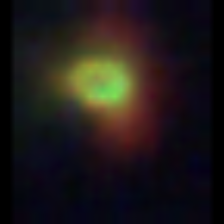
Taxon: NanoPlankton
Group: Other